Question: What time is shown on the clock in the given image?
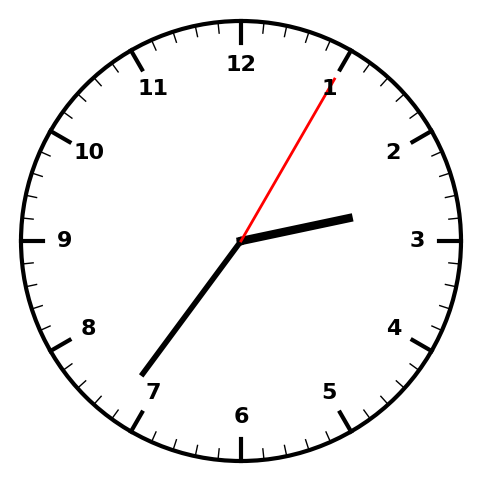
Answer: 02:36:05